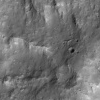
Atmospheric dust classification: not_dusty